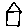
Label: house